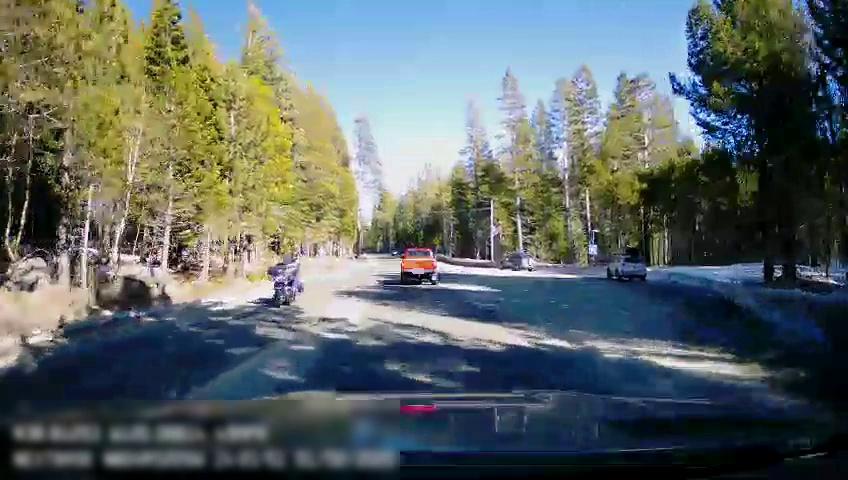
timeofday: Day
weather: Sunny
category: Drivable Space
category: Motorbikes
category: Vehicles | SUV
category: Vehicles | SUV
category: Vehicles | Truck
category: Traffic | Signs